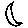
Label: moon